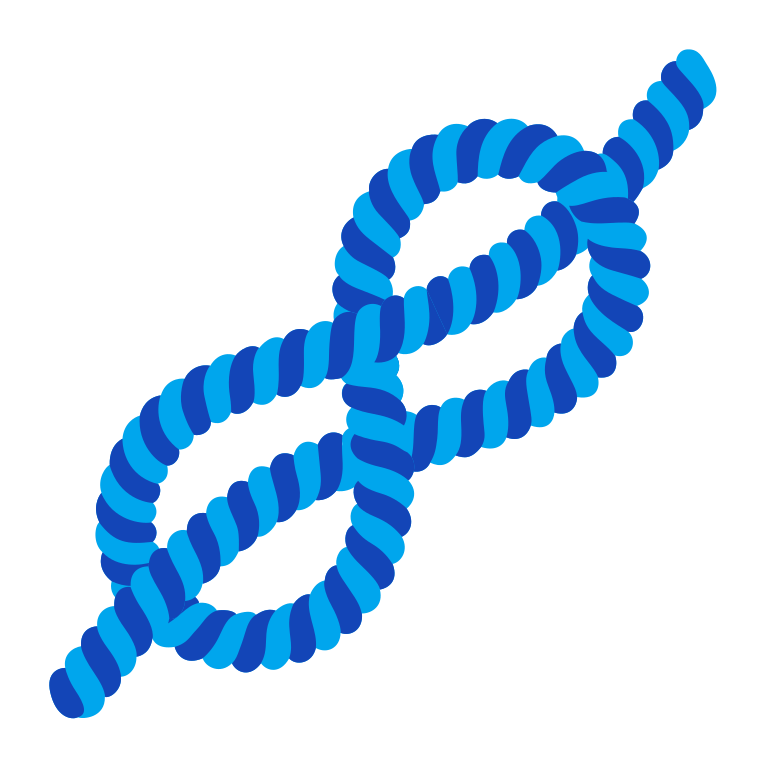
knot flat